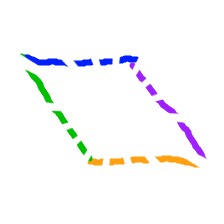
Shape: parallelogram